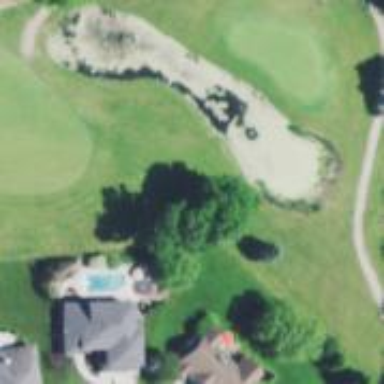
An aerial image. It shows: Scenic view of water hazard on golf course. The natural water feature adds beauty to the landscape.